Question: I have the following script to display files inside a directory
'''
<?PHP
# The current directory
$directory = dir("./");
# If you want to turn on Extension Filter, then uncomment this:
$allowed_ext = array(".deb", ".ext", ".ext", ".ext", ".ext", ".ext");
$do_link = TRUE;
$sort_what = 0; //0- by name; 1 - by size; 2 - by date
$sort_how = 0; //0 - ASCENDING; 1 - DESCENDING
# # #
function dir_list($dir){
$i=0;
$dl = array();
if ($hd = opendir($dir)) {
while ($sz = readdir($hd)) {
if (preg_match("/^\./",$sz)==0) $dl[] = $sz;$i.=1;
}
closedir($hd);
}
asort($dl);
return $dl;
}
if ($sort_how == 0) {
function compare0($x, $y) {
if ( $x[0] == $y[0] ) return 0;
else if ( $x[0] < $y[0] ) return -1;
else return 1;
}
function compare1($x, $y) {
if ( $x[1] == $y[1] ) return 0;
else if ( $x[1] < $y[1] ) return -1;
else return 1;
}
function compare2($x, $y) {
if ( $x[2] == $y[2] ) return 0;
else if ( $x[2] < $y[2] ) return -1;
else return 1;
}
}else{
function compare0($x, $y) {
if ( $x[0] == $y[0] ) return 0;
else if ( $x[0] < $y[0] ) return 1;
else return -1;
}
function compare1($x, $y) {
if ( $x[1] == $y[1] ) return 0;
else if ( $x[1] < $y[1] ) return 1;
else return -1;
}
function compare2($x, $y) {
if ( $x[2] == $y[2] ) return 0;
else if ( $x[2] < $y[2] ) return 1;
else return -1;
}
}
##################################################
# Getting The information
##################################################
$i = 0;
while($file=$directory->read()) {
$file = strtolower($file);
$ext = strrchr($file, '.');
if (isset($allowed_ext) && (!in_array($ext,$allowed_ext)))
{
// dump
}
else {
$temp_info = stat($file);
$new_array[$i][0] = $file;
$new_array[$i][1] = $temp_info[7];
$new_array[$i][2] = $temp_info[9];
$new_array[$i][3] = date("F d, Y", $new_array[$i][2]);
$i = $i + 1;
}
}
$directory->close();
##################################################
# Sorting the information
#################################################
switch ($sort_what) {
case 0:
usort($new_array, "compare0");
break;
case 1:
usort($new_array, "compare1");
break;
case 2:
usort($new_array, "compare2");
break;
}
###############################################################
# Displaying the information
###############################################################
$i2 = count($new_array);
$i = 0;
echo "<table class='CSSTableGenerator'>
<tr>
<td width=290>File name (Download)</td>
<td align=center width=70>Downloads</td>
<td align=center width=70>Depiction</td>
<td align=center width=50>Size</td>
<td align=center width=85>Modified</td>
</tr>";
for ($i=0;$i<$i2;$i++) {
if (!$do_link) {
$line = "<tr><td>" . $new_array[$i][0];
$line .= '</td><td><a href="' . '../depictions/' . substr($new_array[$i][0], 0, strpos($new_array[$i][0], "_")) . '/index.php">Depiction</a></td>';
$line .= "<td>" . number_format(($new_array[$i][1]/1024)) . " KB</td>";
$line .= "<td>" . $new_array[$i][3] . "</td></tr>";
}else{
$line = '<tr><td align=left ><A class="ex1" HREF="' .
$new_array[$i][0] . '">' .
$new_array[$i][0] .
"</A></td>";
$line .= '<td> </td>';
$line .= '<td><a href="' . '../depictions/' . substr($new_array[$i][0], 0, strpos($new_array[$i][0], "_")) . '/index.php">Depiction</a></td>';
$line .= "<td>" . number_format(($new_array[$i][1]/1024)) . " KB</td>";
$line .= "<td>" . $new_array[$i][3] . "</td></tr>";
}
echo $line;
}
echo "</table>";
?>
'''
The output looks like that:

I am trying to fill the downloads column by getting the download counts of each file from mysql table
So i am facing 2 issues here:
1. How to get the stats using the array of the files $new_array[$i][0]
2. How can i then add this mysql query output inside $line .= '<td> </td>';
I have tried getting the stats from the table using this:
'''
include("../config.php");
$query = "SELECT stats FROM download WHERE filename='$new_array[$i][0]'";
$result = mysql_query($query);
while ($row = mysql_fetch_array($result)) {
$line .= '<td>' . $row['stats'] . '</td>';
}
'''
but it didn't work, i think the issue is with the array '$new_array[$i][0]' because i tried writing a filename 'filename='com.name.app3_2.2-1_iphoneos-arm.deb'' and i got the stats of this file
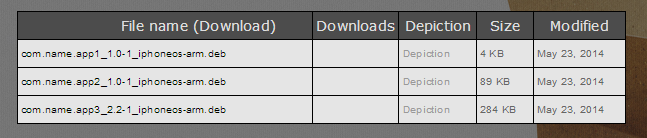
Answer: In your "getting the information part", you must initialise your arrays thusly:
'''
##################################################
# Getting The information
##################################################
$i = 0;
$new_array = array();
while($file=$directory->read()) {
$file = strtolower($file);
$ext = strrchr($file, '.');
if (isset($allowed_ext) && (!in_array($ext,$allowed_ext)))
{
// dump
}
else {
$new_array[$i] = array();
$temp_info = stat($file);
$new_array[$i][0] = $file;
$new_array[$i][1] = $temp_info[7];
$new_array[$i][2] = $temp_info[9];
$new_array[$i][3] = date("F d, Y", $new_array[$i][2]);
$i = $i + 1;
}
}
$directory->close();
##################################################
'''
In addition, I have noted that your line:
'''
$query = "SELECT stats FROM download WHERE filename='$new_array[$i][0]'";
'''
Would cause '$query' to be equal to:
'''
SELECT stats FROM download WHERE filename='Array[0]'
'''
When '$i' is '0'.
What you should do is use the <URL> thusly:
'''
$mysqli = new mysqli("example.com", "user", "password", "database");
$query = "SELECT stats FROM download WHERE filename=?";
$stmt = $mysqli->prepare($query);
$stmt->bind_param('s', $new_array[$i][0]);
$stmt->execute();
$stmt->bind_result($stats);//stats turns into a reference by default.
while($stmt->fetch()) { //$stats now contains the stats
$line .= '<td>'. htmlentities($stats).'</td>';
}
'''
To deal with the problem of missing cells you just described, you might try:
'''
$mysqli = new mysqli("example.com", "user", "password", "database");
$query = "SELECT stats FROM download WHERE filename=?";
$stmt = $mysqli->prepare($query);
$stmt->bind_param('s', $new_array[$i][0]);
$stmt->execute();
$stmt->bind_result($stats);//stats turns into a reference by default.
$fetched = false;
while($stmt->fetch()) { //$stats now contains the stats
$line .= '<td>'. htmlentities($stats).'</td>';
$fetched = true;
}
if(!$fetched) {
$line .= '<td></td>'
}
'''